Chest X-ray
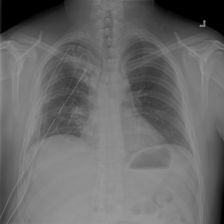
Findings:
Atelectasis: negative
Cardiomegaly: negative
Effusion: negative
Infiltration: negative
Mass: negative
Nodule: negative
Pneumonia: negative
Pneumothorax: positive
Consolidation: negative
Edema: negative
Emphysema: negative
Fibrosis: negative
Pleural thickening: negative
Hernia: negative